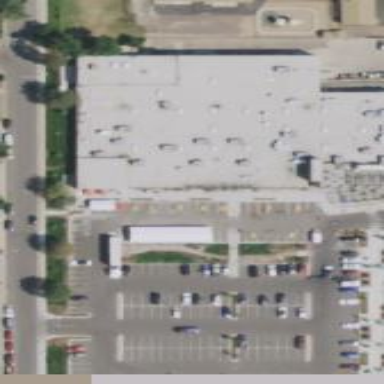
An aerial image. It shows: Retail building that serves as marketplace.